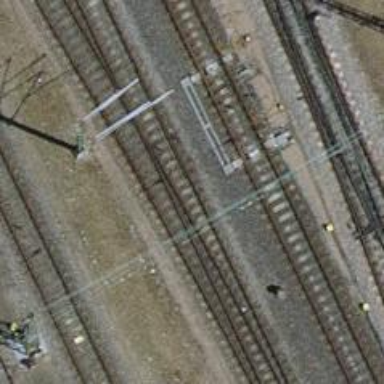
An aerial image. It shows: Siding railway line with electrified contact line for the trains.